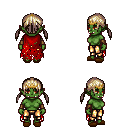
a pixel art fantasy rpg character, female body template, orc, green skin, red tattered cape, gold greaves, white blonde twin-tailed hairstyle, gold tiara, leather bracers, brown slippers, four views (front, back, left, right), 2x2 character sprite sheet, small pixel art, hard edges, no anti-aliasing